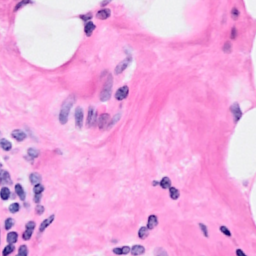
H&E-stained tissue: Breast